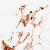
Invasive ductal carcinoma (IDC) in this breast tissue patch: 0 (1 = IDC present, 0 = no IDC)